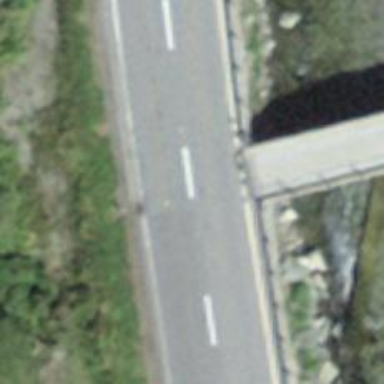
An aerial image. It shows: Asphalt road classified as primary highway.